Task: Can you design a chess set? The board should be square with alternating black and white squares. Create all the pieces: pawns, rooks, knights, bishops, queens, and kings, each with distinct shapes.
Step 5092:
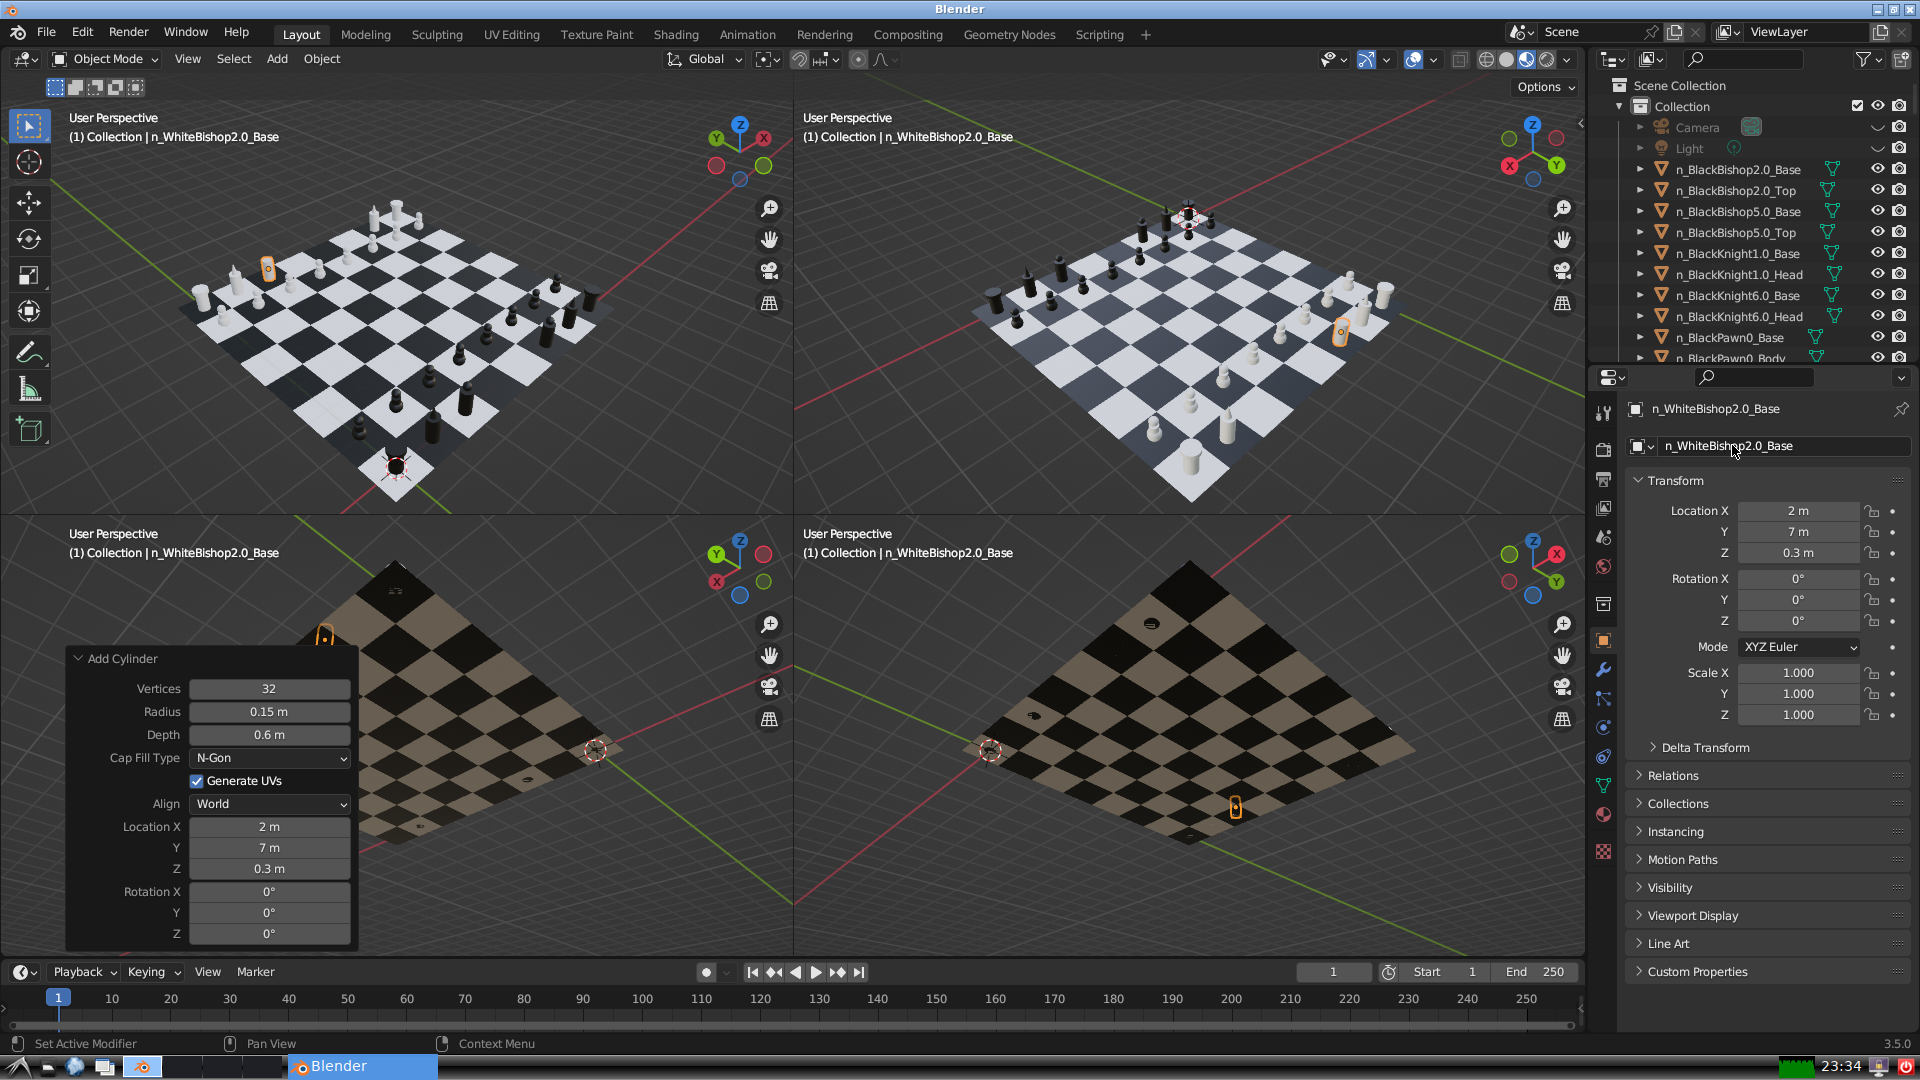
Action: {"mouse_move": [1603, 815]}